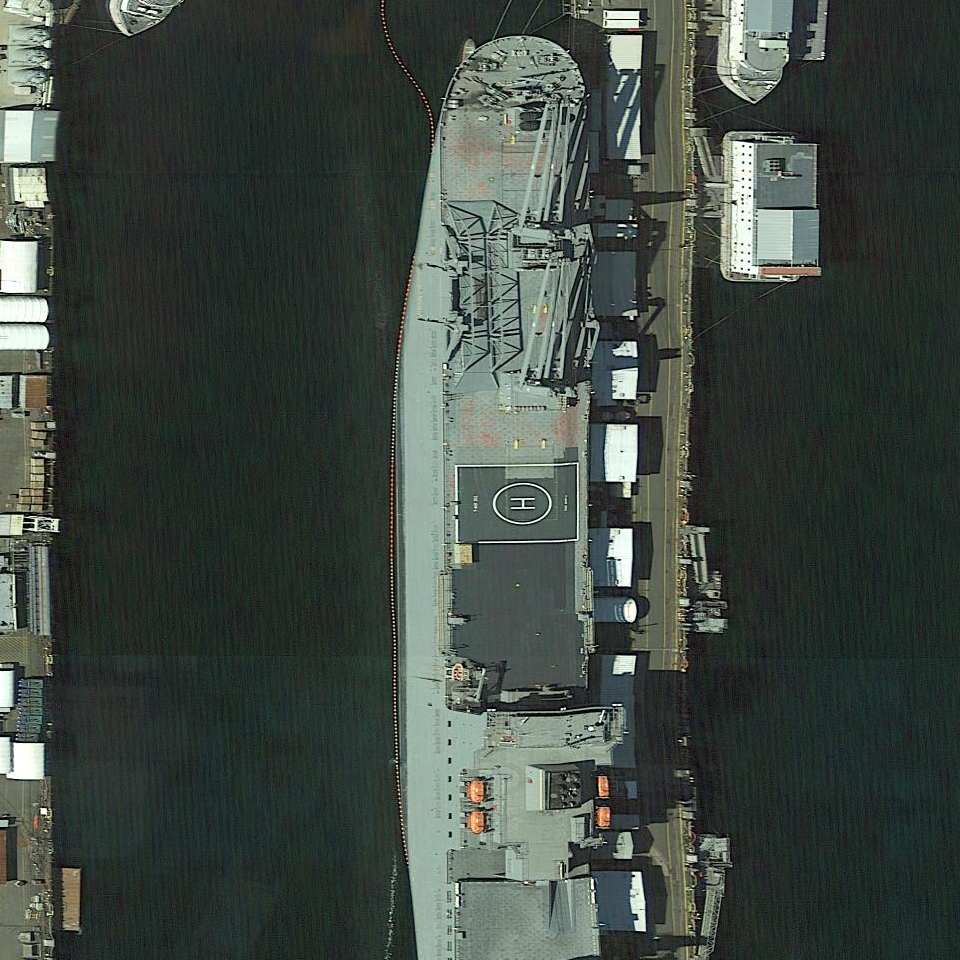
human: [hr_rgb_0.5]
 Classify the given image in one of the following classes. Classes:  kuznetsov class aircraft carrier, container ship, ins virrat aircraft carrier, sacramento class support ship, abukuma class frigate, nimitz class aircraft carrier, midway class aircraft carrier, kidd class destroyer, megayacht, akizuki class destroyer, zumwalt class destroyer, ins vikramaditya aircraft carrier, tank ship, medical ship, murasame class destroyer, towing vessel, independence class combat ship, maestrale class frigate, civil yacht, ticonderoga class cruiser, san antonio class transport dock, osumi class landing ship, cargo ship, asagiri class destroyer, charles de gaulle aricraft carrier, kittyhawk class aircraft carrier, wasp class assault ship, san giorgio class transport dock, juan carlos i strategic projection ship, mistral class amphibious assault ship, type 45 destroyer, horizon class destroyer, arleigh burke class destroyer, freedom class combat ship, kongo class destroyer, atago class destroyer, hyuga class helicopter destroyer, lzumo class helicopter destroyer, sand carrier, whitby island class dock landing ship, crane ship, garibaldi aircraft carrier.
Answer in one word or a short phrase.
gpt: Crane ship